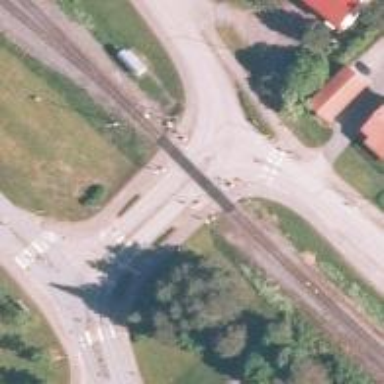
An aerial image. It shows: Level crossing with both lights and saltire in place.